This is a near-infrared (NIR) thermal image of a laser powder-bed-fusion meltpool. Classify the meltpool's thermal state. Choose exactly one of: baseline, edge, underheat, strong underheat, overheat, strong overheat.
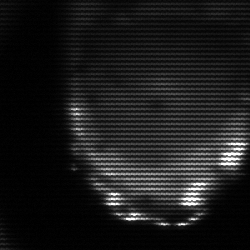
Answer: edge